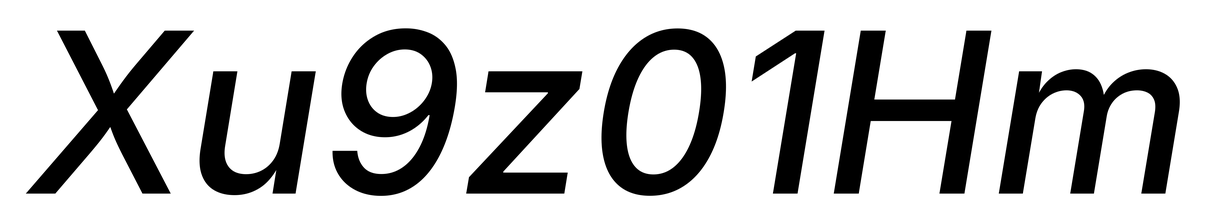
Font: Inter-Italic_Medium_Italic